Question: I have a table 'Deliveries':
'''
+---------+-------------+---------------+
| courier | pickup_date | delivery_date |
+---------+-------------+---------------+
| Sebby | 2015-05-02 | 2015-05-04 |
| Ian | 2015-05-07 | 2015-05-08 |
| Sebby | 2015-05-12 | 2015-05-16 |
| Bart | 2015-05-18 | 2015-05-21 |
| Ian | 2015-05-27 | 2015-05-29 |
+---------+-------------+---------------+
'''
Visually, The courier's schedule looks like this:

The search criteria is a date range and I have to return which courier is 'available' on that date range. For example, the search criteria is from '2015-05-16 - 2015-05-17'. Looking at the table or the calendar, it's easy to know that only Ian and Bart are available on those dates.
I saw this <URL> so I tried it like so:
'''
SELECT courier FROM Deliveries
WHERE pickup_date > '2015-05-17'
OR delivery_date < '2015-05-16'
'''
This gives me Ian and Bart. But it also includes Sebby. This is because although Sebby's '2015-05-12 - 2015-05-16' overlaps with the search criteria, '2015-05-02 - 2015-05-04' doesn't so it is returned in the query. I need to do something like restrict the query. If the courier's schedule overlaps once, then don't return it in the query. I could do this in the source code but I prefer doing all the filtering in MySQL. Source code will be the last resort.
<URL> popped out on questions that may already have my answer and it seemed similar to my earlier attempt.
<URL> also talks about my earlier attempt. Everything else that I saw seems related one way or another but does not answer my question.
Am I on the right track? Or my approach to the problem is wrong?
I will provide the script to create the table to save you the time :)
'''
CREATE TABLE Deliveries (
courier varchar(15),
pickup_date date,
delivery_date date
);
INSERT INTO Deliveries (courier, pickup_date, delivery_date) VALUES
('Sebby', '2015-05-02', '2015-05-04'),
('Ian', '2015-05-07', '2015-05-08'),
('Sebby', '2015-05-12', '2015-05-16'),
('Bart', '2015-05-18', '2015-05-21'),
('Ian', '2015-05-27', '2015-05-29');
'''
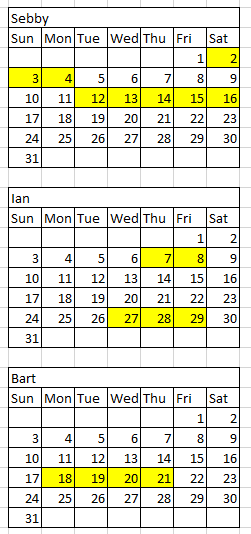
Answer: You want to know if there exist some row for courier where he is busy and filter out those couriers. This is to find if your date range is overlapping some range by pick and delivery dates:
'''
select distinct d1.courier from Delivers d1
where not exists(select * from Delivers d2
where d1.courier = d2.courier and
d2.pickDate <= '2015-05-17' and d2.deliveryDate >= '2015-05-16')
'''
There are 9 possible cases of 2 intervals. One can just evaluate predicate with different cases:

<URL>